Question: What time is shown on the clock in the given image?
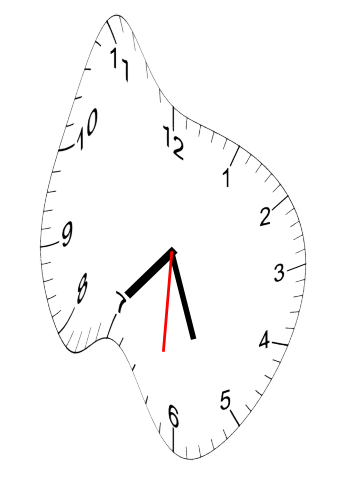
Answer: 07:26:31